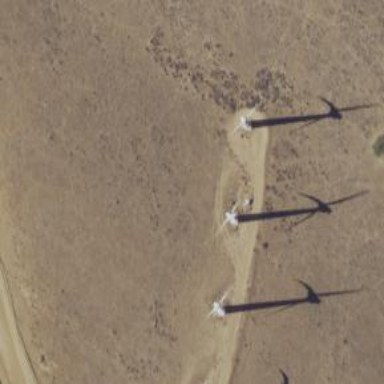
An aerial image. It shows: Wind power generator utilizing wind turbines.